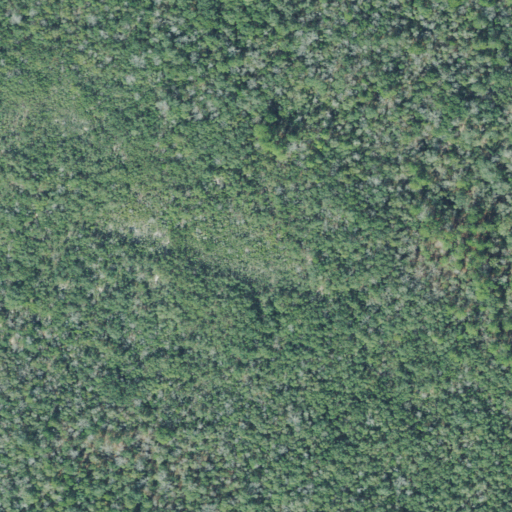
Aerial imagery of ridge(s) in Georgia named Big Hammock containing woody wetlands and evergreen forest